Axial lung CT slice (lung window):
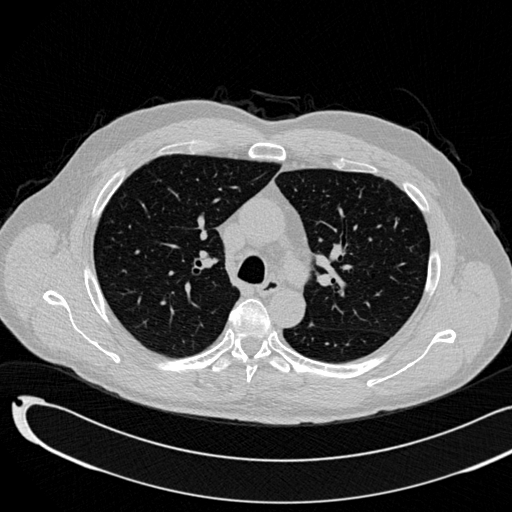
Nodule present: no